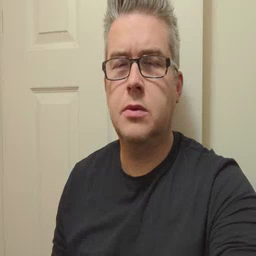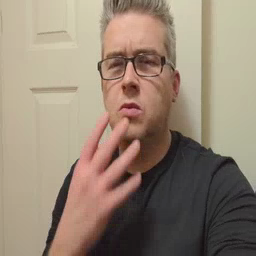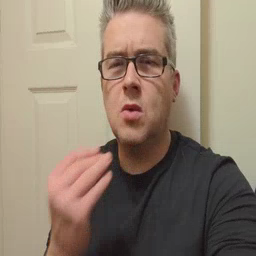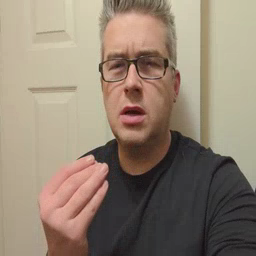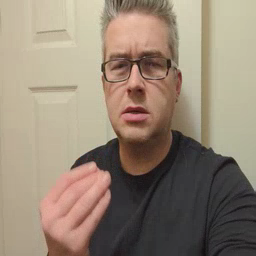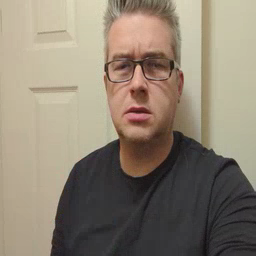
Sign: wet